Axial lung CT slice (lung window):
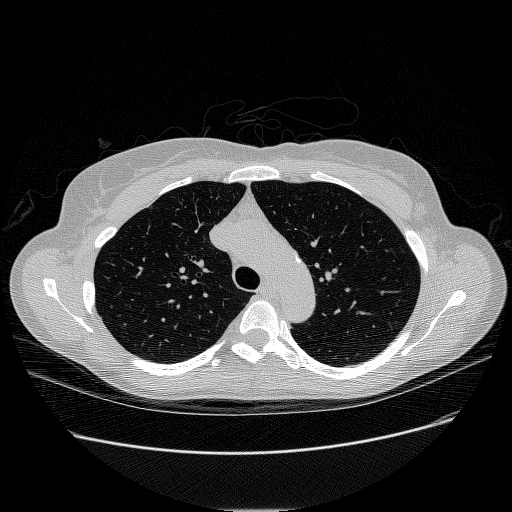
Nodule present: no